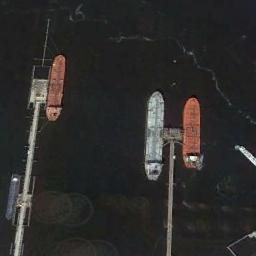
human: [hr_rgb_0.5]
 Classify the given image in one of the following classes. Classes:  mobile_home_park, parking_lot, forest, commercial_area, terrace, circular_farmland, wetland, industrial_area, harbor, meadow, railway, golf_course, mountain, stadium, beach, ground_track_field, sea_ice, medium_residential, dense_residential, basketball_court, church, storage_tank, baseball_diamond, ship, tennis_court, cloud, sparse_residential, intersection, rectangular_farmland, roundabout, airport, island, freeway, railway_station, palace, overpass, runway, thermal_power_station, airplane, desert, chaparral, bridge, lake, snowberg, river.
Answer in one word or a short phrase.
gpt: ship